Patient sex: F
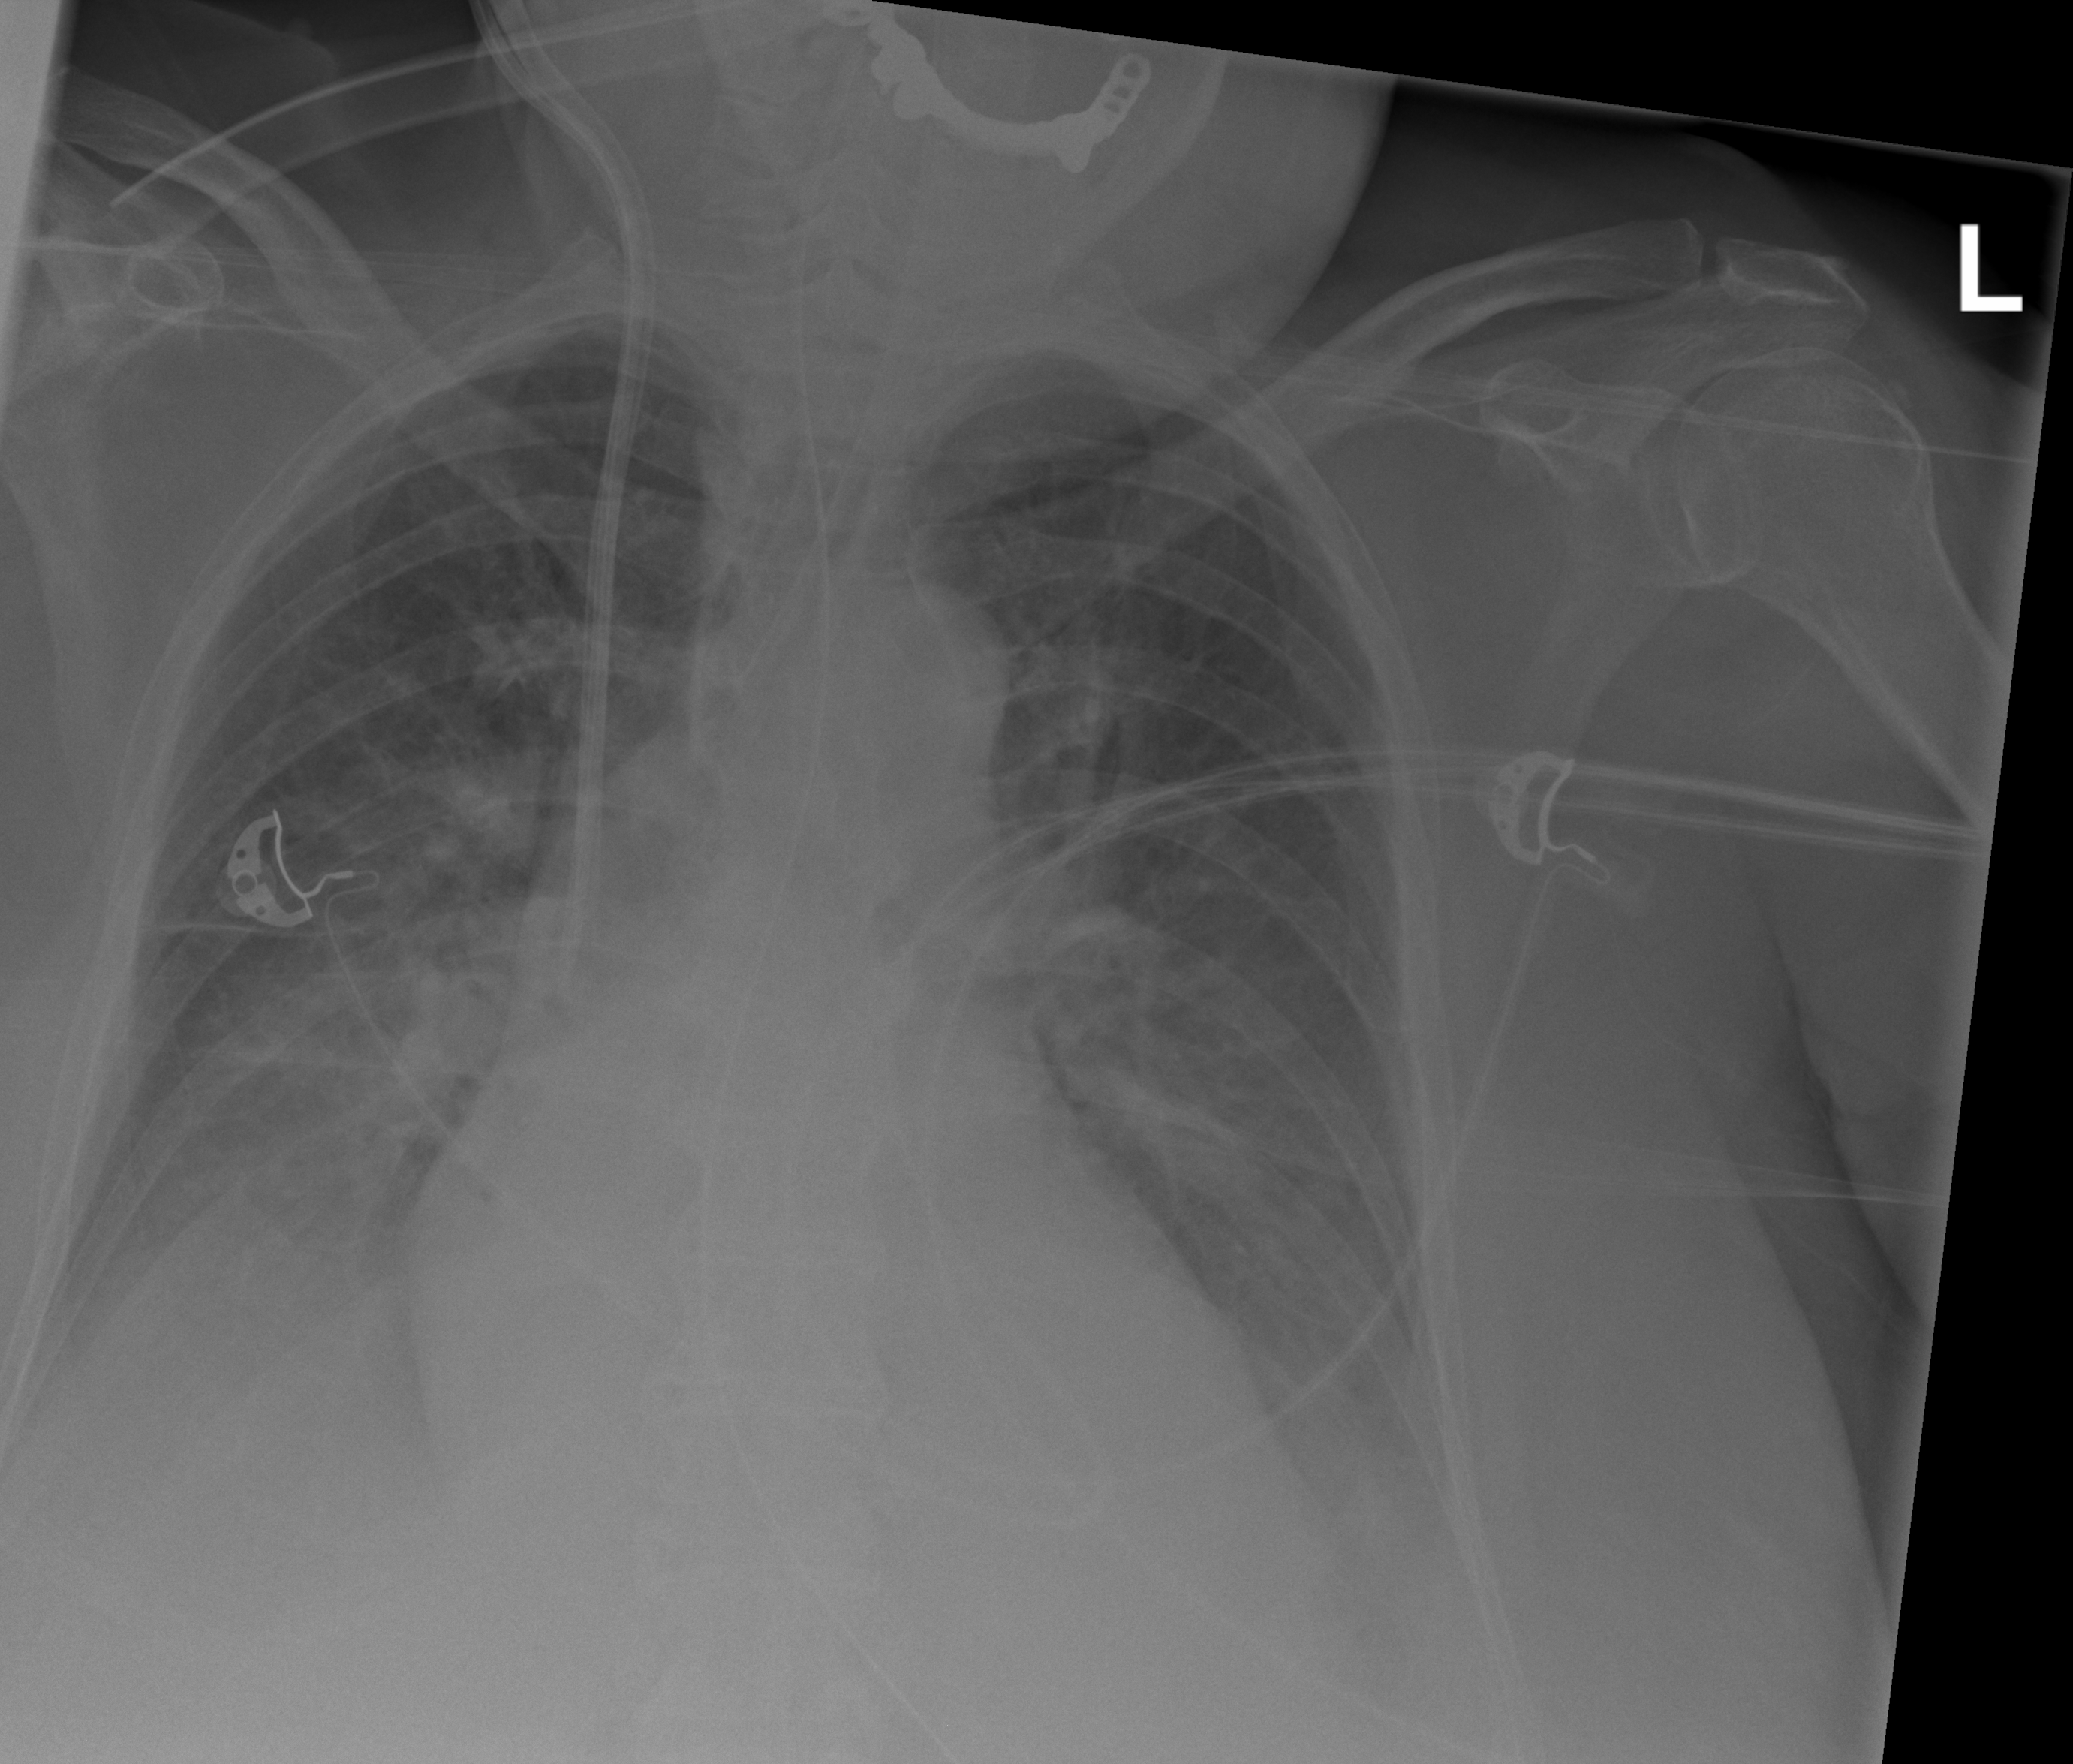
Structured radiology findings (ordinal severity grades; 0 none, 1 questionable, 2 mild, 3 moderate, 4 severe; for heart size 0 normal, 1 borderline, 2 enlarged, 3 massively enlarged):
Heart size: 2
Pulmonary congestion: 3
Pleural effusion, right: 3
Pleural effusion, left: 3
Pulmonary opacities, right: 2
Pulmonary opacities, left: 2
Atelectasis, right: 3
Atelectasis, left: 3